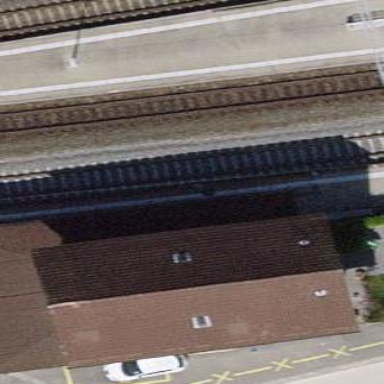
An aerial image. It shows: Train station building.